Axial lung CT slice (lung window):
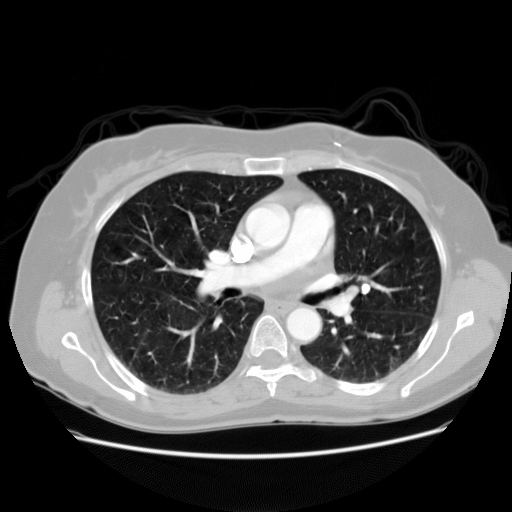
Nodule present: yes
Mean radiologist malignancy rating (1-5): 1